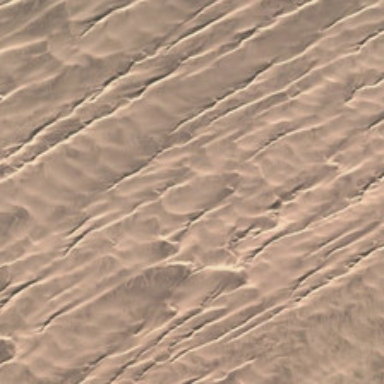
There is only a large area of sand in the desert .